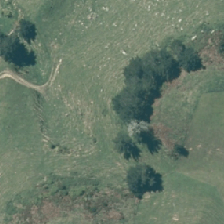
Land cover: indigenous_forest